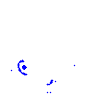
Particle: proton